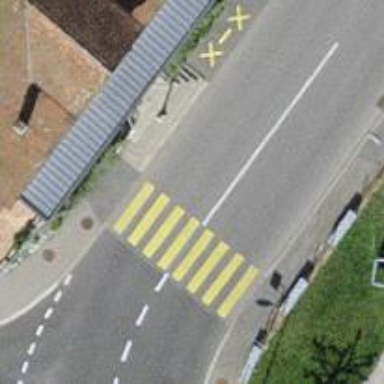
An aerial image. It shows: Zebra crossing on the road.